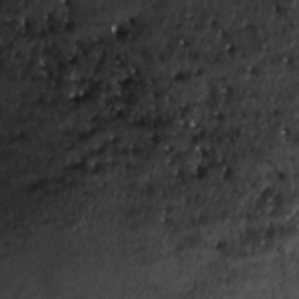
Label: frost